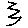
Label: zigzag